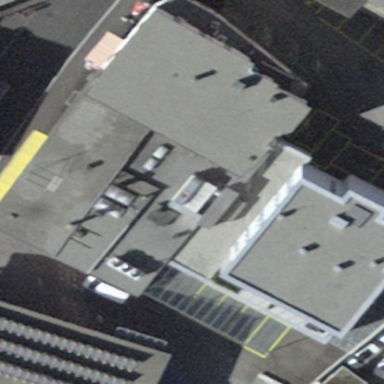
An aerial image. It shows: Cafe and bakery housed in building.